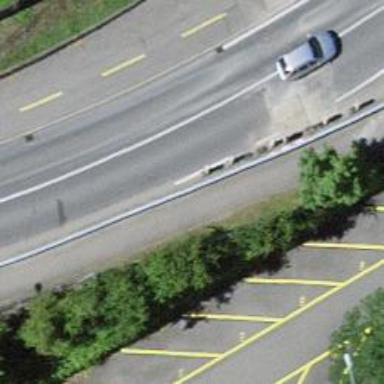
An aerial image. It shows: Secondary road with asphalt surface. There are separate sidewalks on both sides.